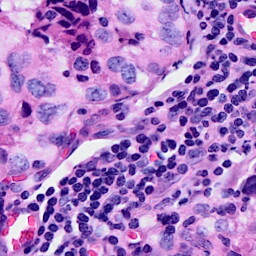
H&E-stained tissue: Breast